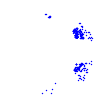
Particle: electron